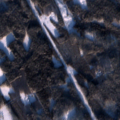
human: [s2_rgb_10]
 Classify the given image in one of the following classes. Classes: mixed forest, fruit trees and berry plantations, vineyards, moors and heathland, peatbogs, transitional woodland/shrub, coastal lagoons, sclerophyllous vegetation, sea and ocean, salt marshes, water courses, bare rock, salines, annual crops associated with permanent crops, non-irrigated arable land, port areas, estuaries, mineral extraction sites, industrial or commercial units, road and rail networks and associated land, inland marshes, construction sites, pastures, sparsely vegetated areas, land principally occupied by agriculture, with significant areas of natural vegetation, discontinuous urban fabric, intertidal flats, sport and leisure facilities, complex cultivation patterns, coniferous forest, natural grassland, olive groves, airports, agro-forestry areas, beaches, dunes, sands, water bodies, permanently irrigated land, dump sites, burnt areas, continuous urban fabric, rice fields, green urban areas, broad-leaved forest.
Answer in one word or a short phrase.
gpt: coniferous forest, mixed forest